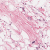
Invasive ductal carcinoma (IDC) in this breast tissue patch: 0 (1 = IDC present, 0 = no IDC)